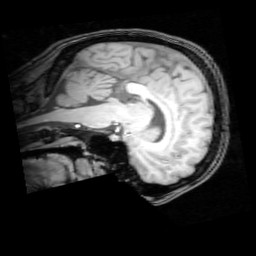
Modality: T1w
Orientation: sagittal
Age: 23
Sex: female
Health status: healthy
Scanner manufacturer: philips
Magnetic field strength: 3 T
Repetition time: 0.012 s
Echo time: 0.0037 s